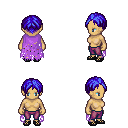
a pixel art fantasy rpg character, female body template, human, tanned skin, maroon tattered cape, magenta pants, blue parted hairstyle, ghillies, four views (front, back, left, right), 2x2 character sprite sheet, small pixel art, hard edges, no anti-aliasing